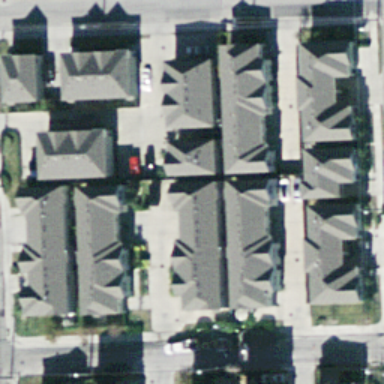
This is a dense residential area .